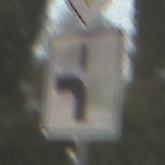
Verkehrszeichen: VerlaufVorfahrtsstrasse5
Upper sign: Vorfahrtsstrasse
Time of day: MorningAfternoon
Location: Outdoor (Suburban)
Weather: Overcast
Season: NotSpecified
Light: Natural